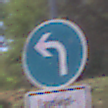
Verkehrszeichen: VorgeschriebeneFahrtrichtungLinks
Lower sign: BesondereFahrzeugeUndTransportgueter6
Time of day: Midday
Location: Outdoor (RoadRail)
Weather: Clear
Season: NotSpecified
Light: Natural